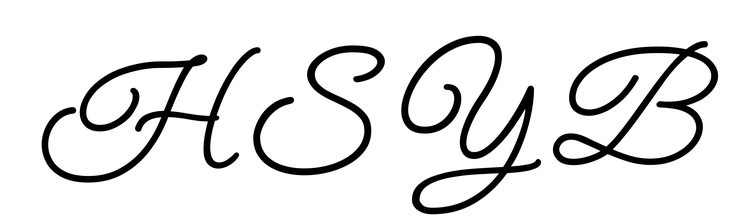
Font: MeowScript-Regular